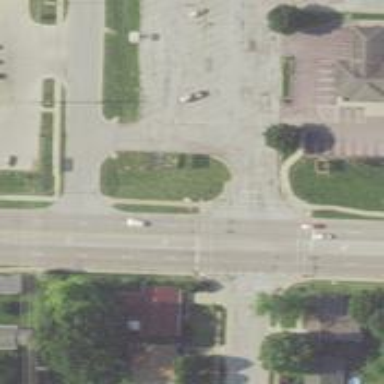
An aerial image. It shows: Footway with asphalt surface and marked with lines at the crossing.